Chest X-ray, PA view. Patient: 60 years old, sex F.
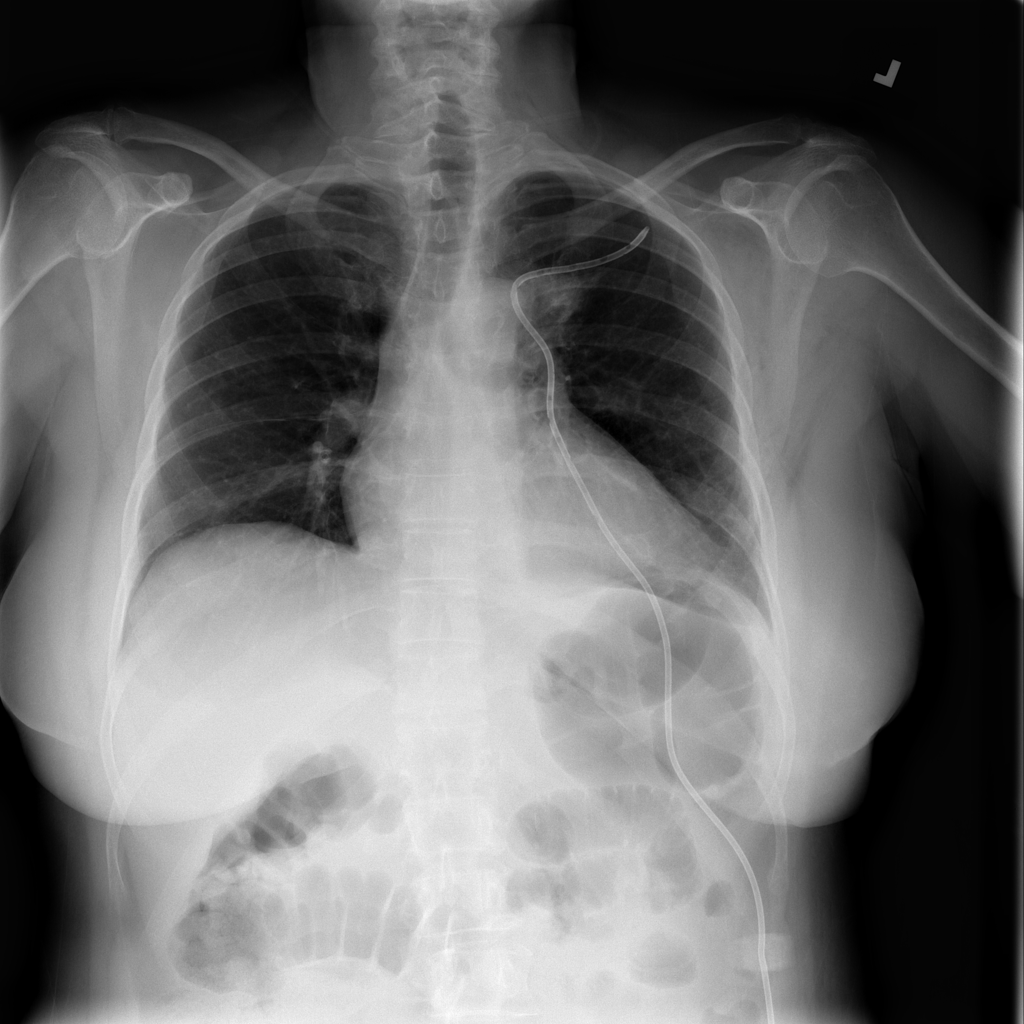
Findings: Pneumothorax